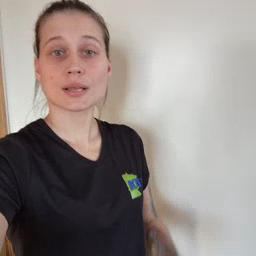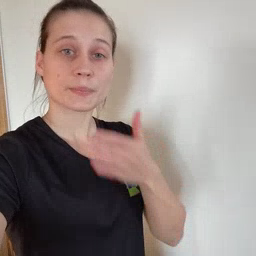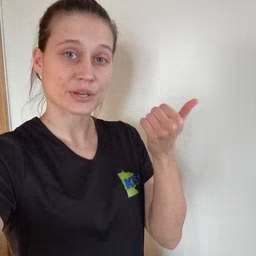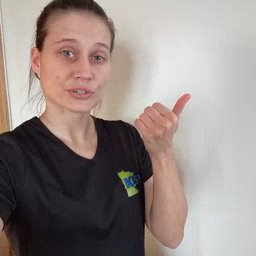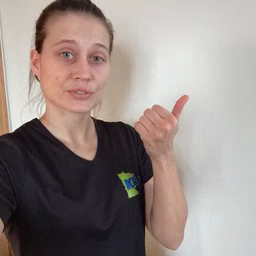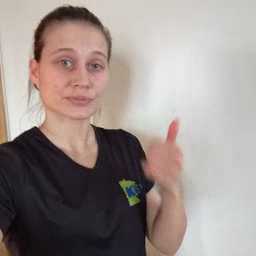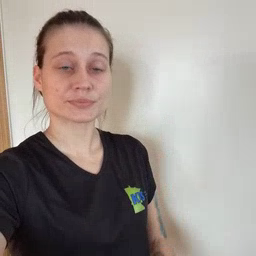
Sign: better